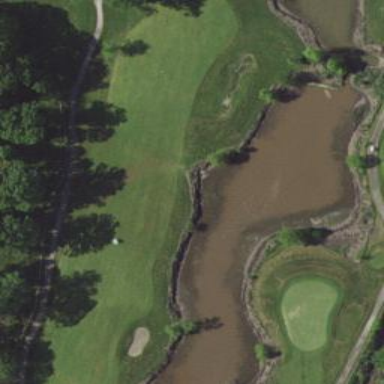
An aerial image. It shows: Golf fairway surrounded by grass.